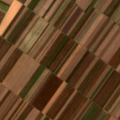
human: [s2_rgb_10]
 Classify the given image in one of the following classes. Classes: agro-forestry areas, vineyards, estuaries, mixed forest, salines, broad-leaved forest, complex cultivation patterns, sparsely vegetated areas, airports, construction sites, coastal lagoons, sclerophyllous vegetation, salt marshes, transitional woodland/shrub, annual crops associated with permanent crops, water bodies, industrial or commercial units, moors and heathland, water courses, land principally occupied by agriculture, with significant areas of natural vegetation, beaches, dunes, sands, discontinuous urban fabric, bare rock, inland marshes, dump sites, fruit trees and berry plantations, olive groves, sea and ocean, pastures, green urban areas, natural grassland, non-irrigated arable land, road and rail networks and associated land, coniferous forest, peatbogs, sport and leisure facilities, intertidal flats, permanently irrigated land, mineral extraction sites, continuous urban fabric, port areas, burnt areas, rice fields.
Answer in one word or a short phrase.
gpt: non-irrigated arable land